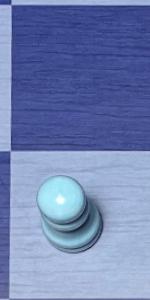
Label: Pawn_White